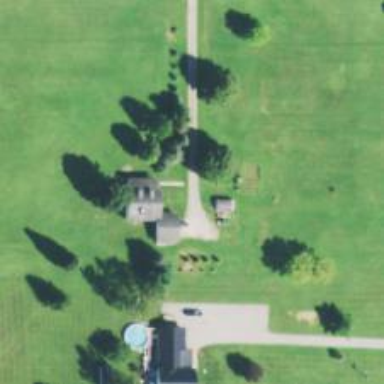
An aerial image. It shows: Driveway.